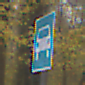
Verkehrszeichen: Kraftfahrstrasse
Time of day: MorningAfternoon
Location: Outdoor (Nature)
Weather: Overcast
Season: Autumn
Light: Natural